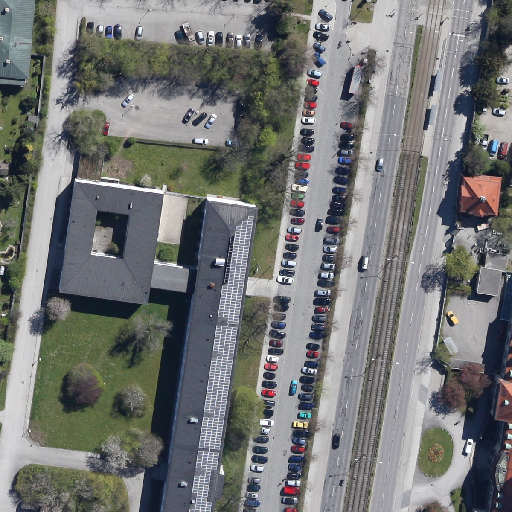
Referring expression: vehicle in the parking area